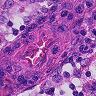
Metastatic tissue present: no